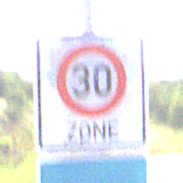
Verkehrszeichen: BeginnZone30
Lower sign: Sackgasse
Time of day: MorningAfternoon
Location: Outdoor (RoadRail)
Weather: PartlyCloudy
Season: NotSpecified
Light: Natural